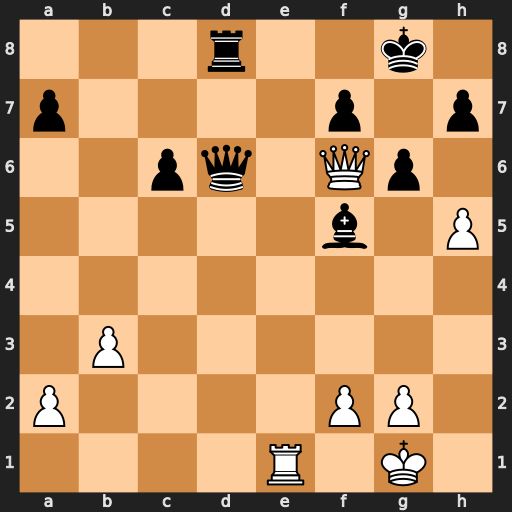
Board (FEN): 3r2k1/p4p1p/2pq1Qp1/5b1P/8/1P6/P4PP1/4R1K1
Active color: w
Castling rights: -
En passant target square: -
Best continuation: Re8+ Rxe8 Qxd6